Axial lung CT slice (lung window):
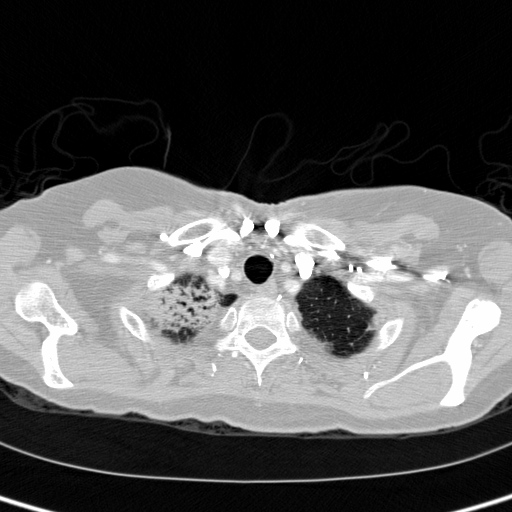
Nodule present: no